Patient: sex F, age 55
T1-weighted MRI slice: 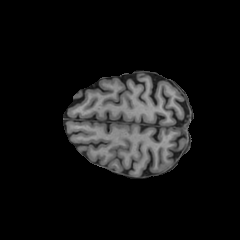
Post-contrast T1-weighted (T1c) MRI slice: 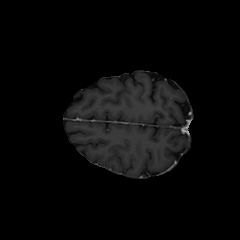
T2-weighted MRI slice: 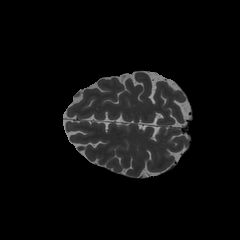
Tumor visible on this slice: no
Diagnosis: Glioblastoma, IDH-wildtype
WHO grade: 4